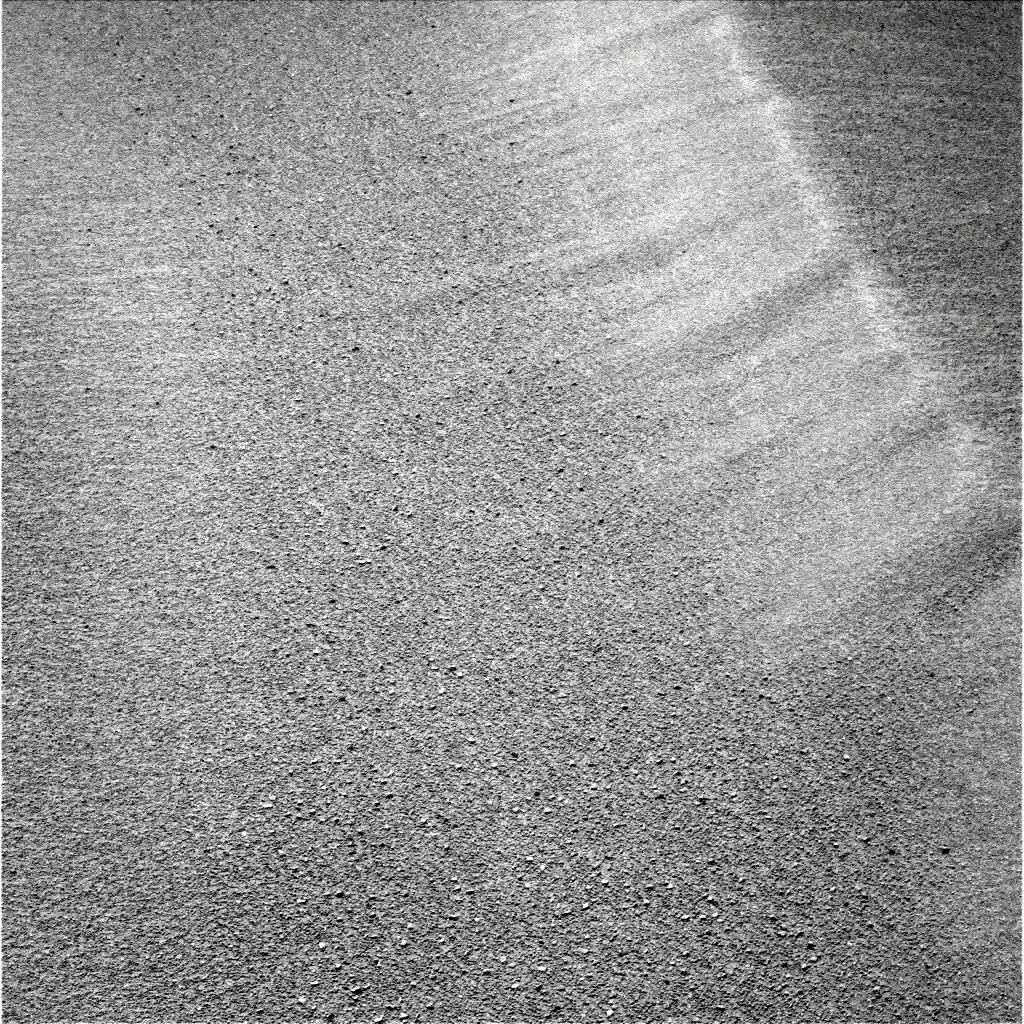
Terrain classes present: Gravel / Sand / Soil